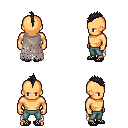
a pixel art fantasy rpg character, male body template, human, tanned skin, gray tattered cape, teal pants, raven mohawk hairstyle, ghillies, four views (front, back, left, right), 2x2 character sprite sheet, small pixel art, hard edges, no anti-aliasing